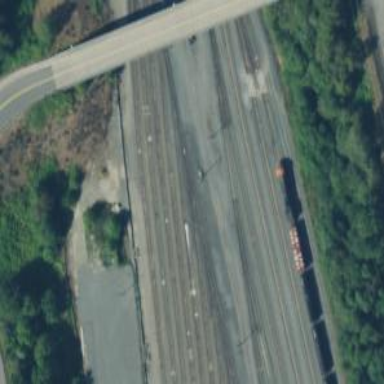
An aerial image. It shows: Railway yard in service.